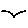
Label: bird